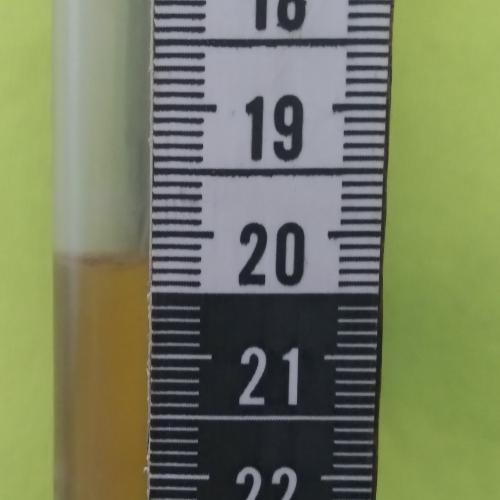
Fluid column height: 20.2 cm